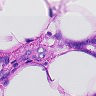
Metastatic tissue present: yes